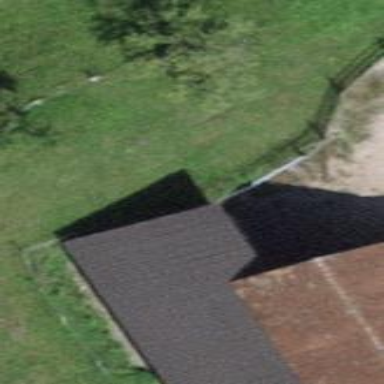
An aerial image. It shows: View of roof of building.